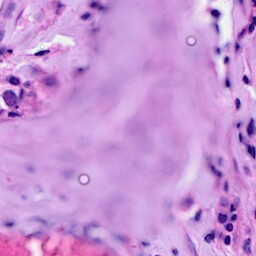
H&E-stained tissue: Breast